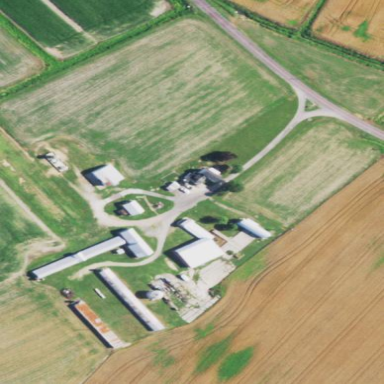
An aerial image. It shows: Farmyard area.